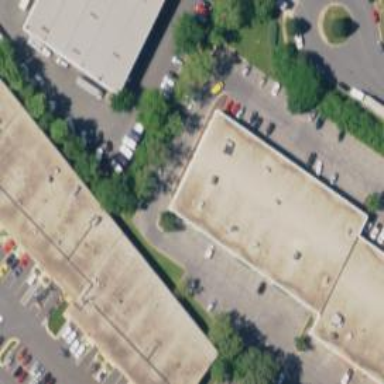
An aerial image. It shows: Commercial building.